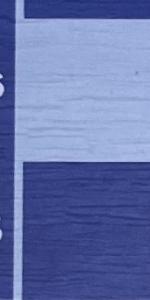
Label: Empty